Question: I am trying to make a drawing app that has a control on the opacity of the brush but when i tried to lower the opacity the result is like this. I used core graphics. (check the image).

How will i resolve this issue?
Here are some of my codes.
'''
-(void)touchesBegan:(NSSet *)touches withEvent:(UIEvent *)event//upon touches
{
UITouch *touch = [touches anyObject];
previousPoint1 = [touch locationInView:self.view];
previousPoint2 = [touch locationInView:self.view];
currentTouch = [touch locationInView:self.view];
}
-(void)touchesMoved:(NSSet *)touches withEvent:(UIEvent *)event//upon moving
{
UITouch *touch = [touches anyObject];
previousPoint2 = previousPoint1;
previousPoint1 = currentTouch;
currentTouch = [touch locationInView:self.view];
CGPoint mid1 = midPoint(previousPoint2, previousPoint1);
CGPoint mid2 = midPoint(currentTouch, previousPoint1);
UIGraphicsBeginImageContext(CGSizeMake(1024, 768));
[imgDraw.image drawInRect:CGRectMake(0, 0, 1024, 768)];
CGContextRef context = UIGraphicsGetCurrentContext();
CGContextSetLineCap(context,kCGLineCapRound);
CGContextSetLineWidth(context, slider.value);
CGContextSetBlendMode(context, blendMode);
CGContextSetRGBStrokeColor(context,red, green, blue, 0.5);
CGContextBeginPath(context);
CGContextMoveToPoint(context, mid1.x, mid1.y);
CGContextAddQuadCurveToPoint(context, previousPoint1.x, previousPoint1.y, mid2.x, mid2.y);
CGContextStrokePath(context);
imgDraw.image = UIGraphicsGetImageFromCurrentImageContext();
UIGraphicsGetCurrentContext();
endingPoint=currentTouch;
}
'''
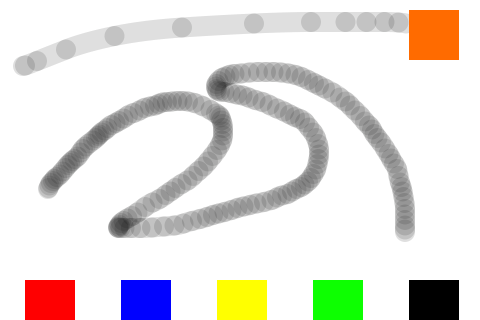
Answer: Don't do your drawing in '-touchesMoved:withEvent:'. In any event method, you should be updating what needs to be drawn, and then send -'setNeedsDisplay.'
As your code is written above, you're creating a path between each pair of locations you're getting from the event messages.
You should create a path in '-touchesBegan:withEvent:', and add to it in '-touchesMoved:withEvent:'.